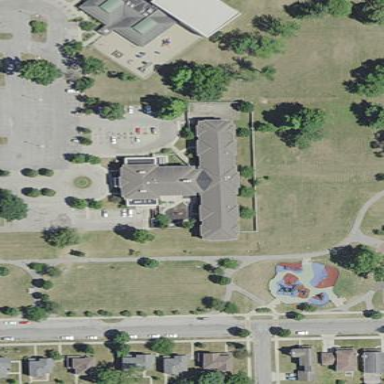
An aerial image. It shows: Community centre building.